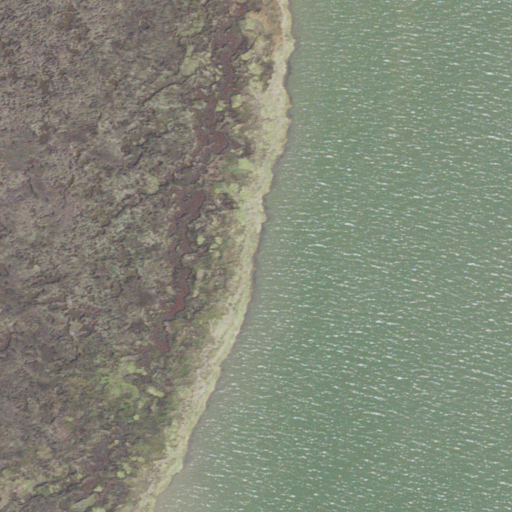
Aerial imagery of cape in North Carolina named Gibbs Point containing herbaceous wetlands and open water